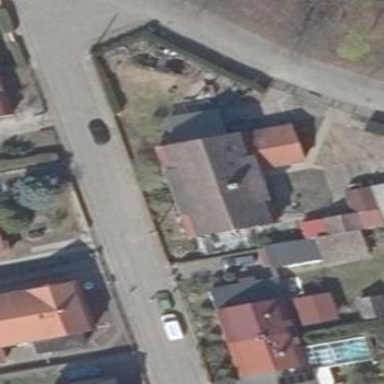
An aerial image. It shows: Semidetached house with gambrel roof.